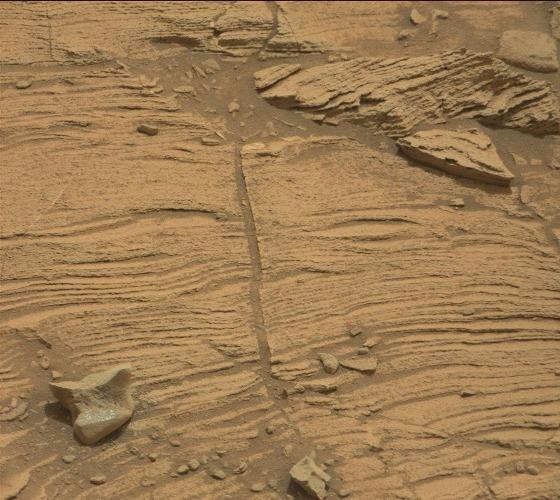
Terrain classes present: Bedrock, Gravel / Sand / Soil, Rock, Shadow